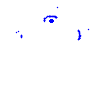
Particle: pion